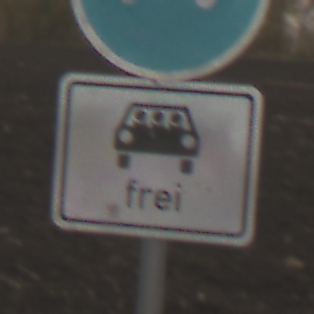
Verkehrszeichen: MehrfachbesetzePersonenkraftwagenFrei
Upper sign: Busssonderstreifen
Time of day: MorningAfternoon
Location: Outdoor (Nature)
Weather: Overcast
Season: NotSpecified
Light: Natural